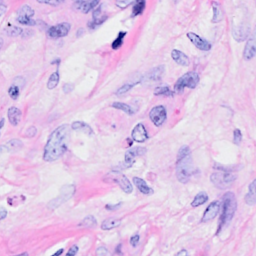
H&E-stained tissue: Breast